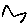
Label: hexagon